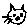
Label: cat